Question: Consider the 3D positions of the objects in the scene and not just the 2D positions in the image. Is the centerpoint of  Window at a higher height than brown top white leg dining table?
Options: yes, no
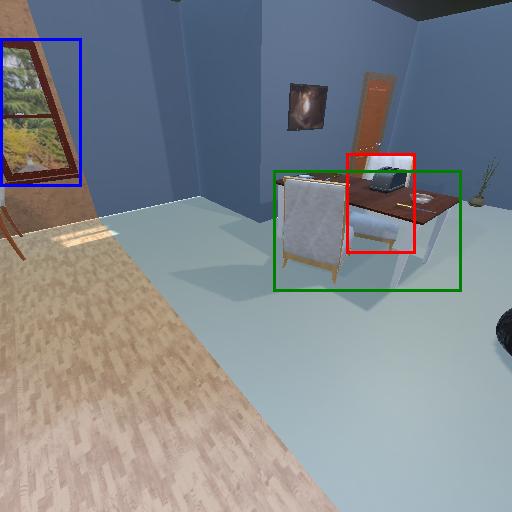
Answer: yes